Question: I have R-markdown codes that used to work on my laptop properly. Now, when I try to knit them to HTML file, I get this error:
'''
Error: Must supply a symbol or a string as argument.
'''
Interestingly, my colleague says the codes work fine on her desktop computer. She is using windows.
This error comes up after the following lines of codes (also please see the screenshot):
'''
acs <-
structure(list('County Name' = c("U.S.", "Ohio", "Adams", "Allen",
"Ashland", "Ashtabula"), Year = c(2000, 2000, 2000, 2000, 2000,
2000), Sex = c("Male", "Male", "Male", "Male", "Male", "Male"
), 'Age Group' = c("All", "All", "All", "All", "All", "All"),
'6th Grade or Less' = c(0.824, 0.038, 0.061, 0.012, 0.04,
0.031), '7th- 12th (No Diploma)' = c(0.085, 0.275, 0.343,
0.28, 0.283, 0.286), 'High School Graduate' = c(0.037, 0.341,
0.347, 0.442, 0.436, 0.44), 'Some College' = c(0.054, 0.171,
0.162, 0.149, 0.119, 0.148), 'Bachelor's Degree' = c(NA,
0.097, 0.038, 0.067, 0.066, 0.053), 'Graduate Degree' = c(NA,
0.077, 0.05, 0.049, 0.056, 0.041), 'White Non-Hispanic' = c(NA_real_,
NA_real_, NA_real_, NA_real_, NA_real_, NA_real_), 'Black Non-Hispanic' = c(NA_real_,
NA_real_, NA_real_, NA_real_, NA_real_, NA_real_), 'Other Races Non-Hispanic in' = c(NA_real_,
NA_real_, NA_real_, NA_real_, NA_real_, NA_real_), Hispanic = c(NA_real_,
NA_real_, NA_real_, NA_real_, NA_real_, NA_real_), 'Total 60+' = c(NA_real_,
NA_real_, NA_real_, NA_real_, NA_real_, NA_real_), 'Median Age for 60+' = c(NA_real_,
NA_real_, NA_real_, NA_real_, NA_real_, NA_real_), '% of Population Age 60 & Older' = c(NA_real_,
NA_real_, NA_real_, NA_real_, NA_real_, NA_real_), '% of Population' = c(NA_real_,
NA_real_, NA_real_, NA_real_, NA_real_, NA_real_), '% of Population Living Alone' = c(NA_real_,
NA_real_, NA_real_, NA_real_, NA_real_, NA_real_), '% of Grand Parents Living with Grand Children' = c(NA_real_,
NA_real_, NA_real_, NA_real_, NA_real_, NA_real_), '% of Population with High School Diploma or Higher Degree' = c(NA_real_,
NA_real_, NA_real_, NA_real_, NA_real_, NA_real_), '% of Population with College Degree' = c(NA_real_,
NA_real_, NA_real_, NA_real_, NA_real_, NA_real_), 'Median Income' = c(NA_real_,
NA_real_, NA_real_, NA_real_, NA_real_, NA_real_), '% below 100% of Federal Povery Treshhold income' = c(NA_real_,
NA_real_, NA_real_, NA_real_, NA_real_, NA_real_), '% Medicaid Eligible' = c(NA_real_,
NA_real_, NA_real_, NA_real_, NA_real_, NA_real_), '% employed' = c(NA_real_,
NA_real_, NA_real_, NA_real_, NA_real_, NA_real_), 'Living Alone' = c(NA_real_,
NA_real_, NA_real_, NA_real_, NA_real_, NA_real_), '0-100%' = c(NA_real_,
NA_real_, NA_real_, NA_real_, NA_real_, NA_real_), '101-200%' = c(NA_real_,
NA_real_, NA_real_, NA_real_, NA_real_, NA_real_), '201-300%' = c(NA_real_,
NA_real_, NA_real_, NA_real_, NA_real_, NA_real_), '301-400%' = c(NA_real_,
NA_real_, NA_real_, NA_real_, NA_real_, NA_real_), '>400%' = c(NA_real_,
NA_real_, NA_real_, NA_real_, NA_real_, NA_real_), Married = c(0.529,
0.752, 0.732, 0.774, 0.813, 0.724), 'Widowed/Divorced/Separated' = c(0.168,
0.207, 0.22, 0.195, 0.153, 0.223), 'Never Married' = c(0.303,
0.041, 0.047, 0.031, 0.034, 0.053), 'At or Below Poverty Treshhold' = c(NA_real_,
NA_real_, NA_real_, NA_real_, NA_real_, NA_real_), 'Above Four Times Poverty Treshhold' = c(NA_real_,
NA_real_, NA_real_, NA_real_, NA_real_, NA_real_), 'Income to poverty_less 1' = c(NA_real_,
NA_real_, NA_real_, NA_real_, NA_real_, NA_real_), 'Income to poverty_less 1-1.99' = c(NA_real_,
NA_real_, NA_real_, NA_real_, NA_real_, NA_real_), 'Income to poverty_less 2-2.99' = c(NA_real_,
NA_real_, NA_real_, NA_real_, NA_real_, NA_real_), 'Income to poverty_less 3-3.99' = c(NA_real_,
NA_real_, NA_real_, NA_real_, NA_real_, NA_real_), 'Income to poverty_less 4+' = c(NA_real_,
NA_real_, NA_real_, NA_real_, NA_real_, NA_real_)), row.names = c(NA,
-6L), class = c("tbl_df", "tbl", "data.frame"))
edu.county<-acs %>%
filter(Sex == "Total", 'Age Group'=="All", 'County Name'%in% c(county, "Ohio"), Year == max(acs$Year))
edu.county$'County Name'<-factor(edu.county$'County Name', levels = c("Ohio", county))
edu.county<-edu.county %>%
select('6th Grade or Less', '7th- 12th (No Diploma)', 'High School Graduate',
'Some College', 'Bachelor's Degree', 'Graduate Degree') %>%
gather(c('6th Grade or Less', '7th- 12th (No Diploma)', 'High School Graduate',
'Some College', 'Bachelor's Degree', 'Graduate Degree'), EduPerc)
County<-rep(c("Ohio", county), 6)
edu.county<-cbind(edu.county, County)
'''

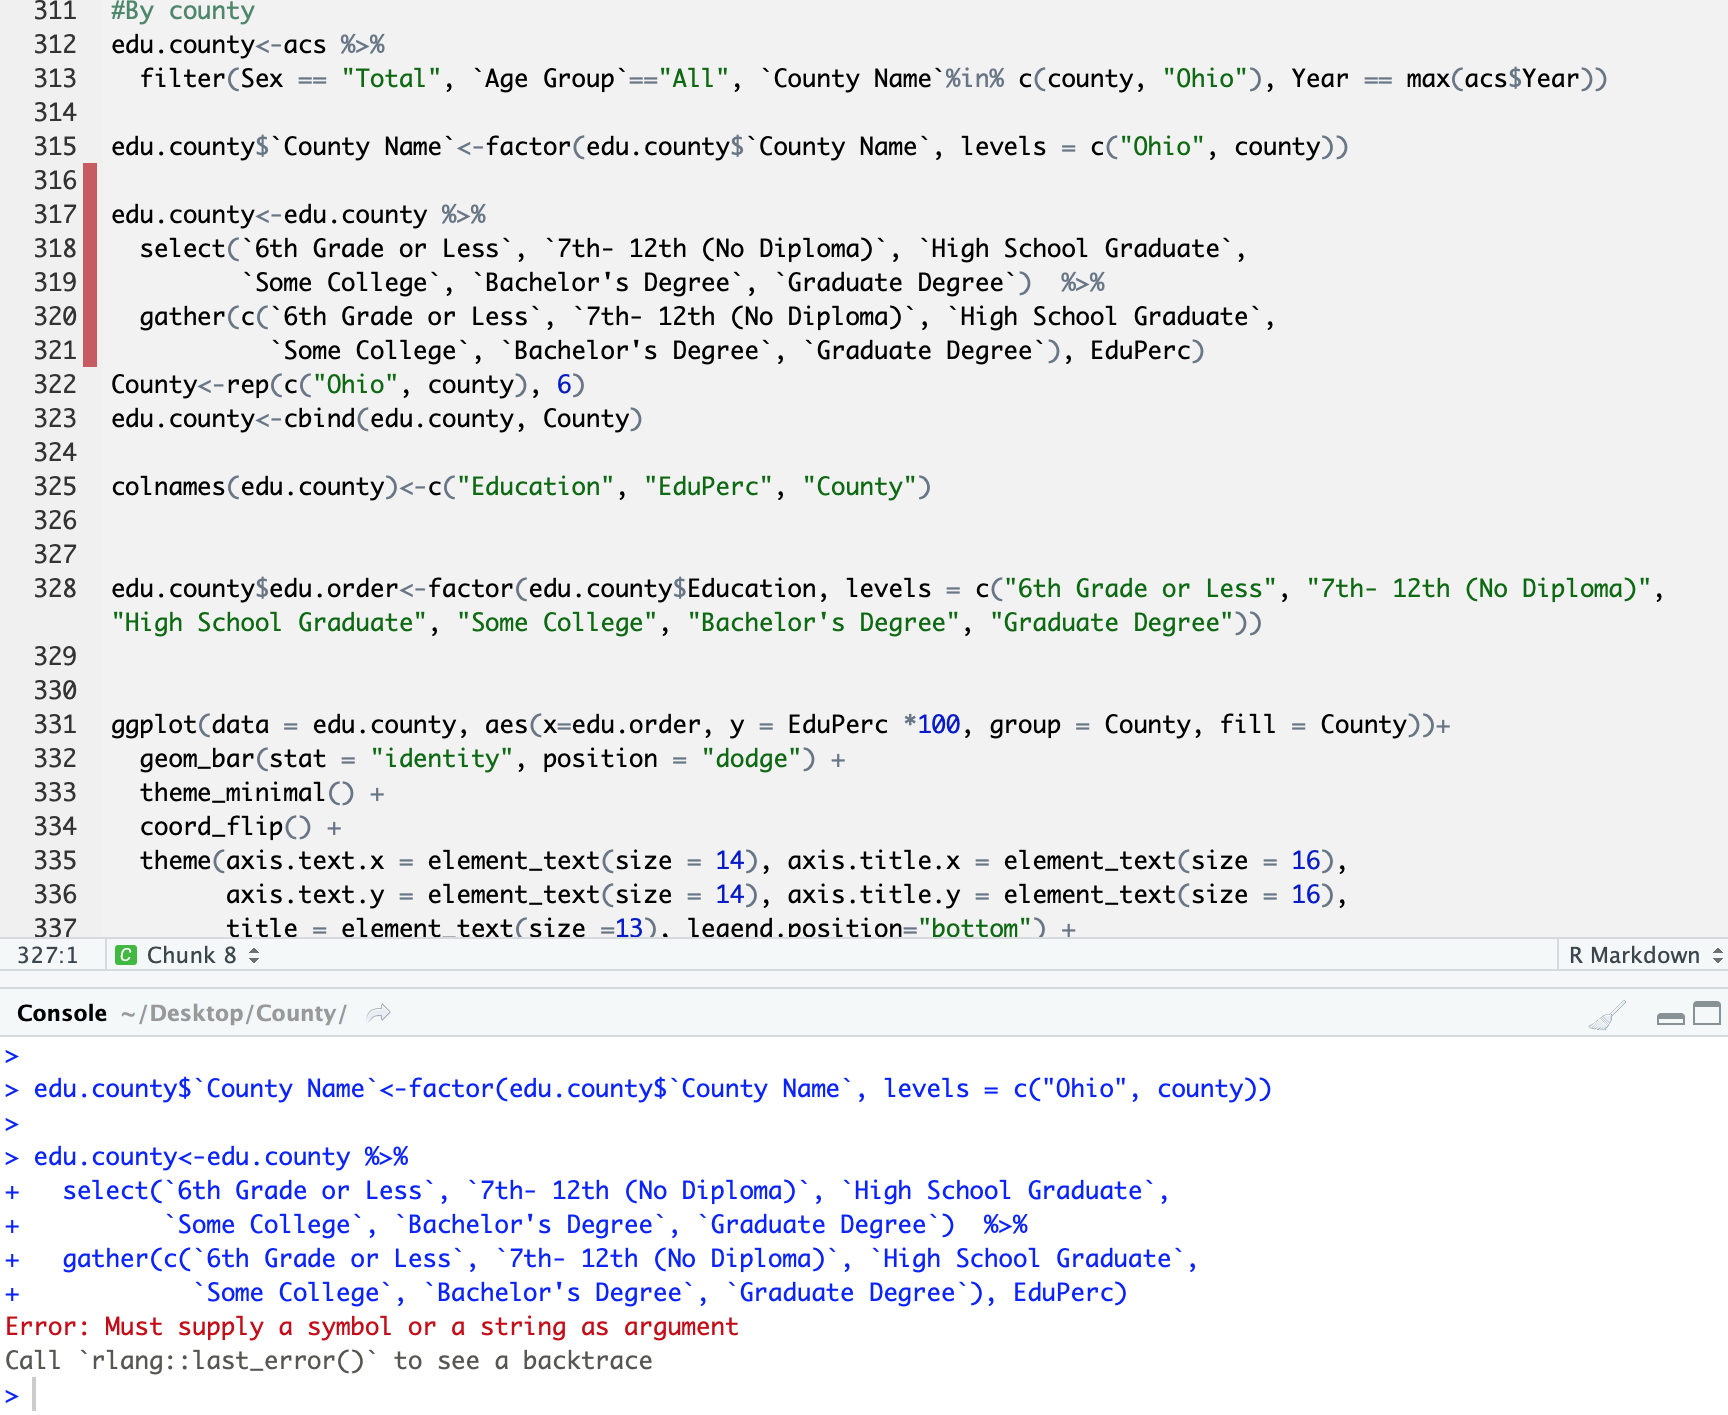
Answer: I think the offender is in the following two lines:
'''
gather(c('6th Grade or Less', '7th- 12th (No Diploma)', 'High School Graduate',
'Some College', 'Bachelor's Degree', 'Graduate Degree'), EduPerc)
'''
'gather' expects a key and value column name, given as character strings. You are giving it a vector ('c(...)') of names. This doesn't work, and it's unclear what you are intending to do here. You may want something like the following:
'''
... gather('Education level', EduPerc) ...
'''